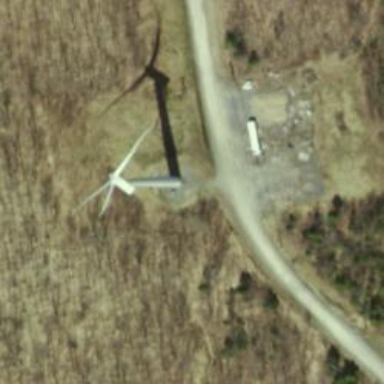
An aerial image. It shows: Wind generator powered by horizontal-axis wind turbine.